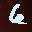
Label: 6